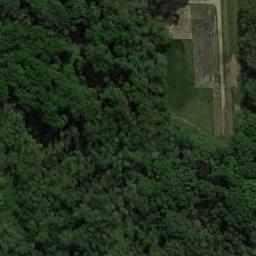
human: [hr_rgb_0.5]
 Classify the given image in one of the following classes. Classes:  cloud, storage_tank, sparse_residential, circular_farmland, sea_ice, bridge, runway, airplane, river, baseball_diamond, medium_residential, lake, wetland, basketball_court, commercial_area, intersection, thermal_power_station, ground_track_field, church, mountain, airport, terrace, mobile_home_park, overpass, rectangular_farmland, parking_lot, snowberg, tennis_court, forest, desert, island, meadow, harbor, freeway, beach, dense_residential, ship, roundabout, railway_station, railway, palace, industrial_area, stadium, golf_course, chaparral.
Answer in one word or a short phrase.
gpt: forest